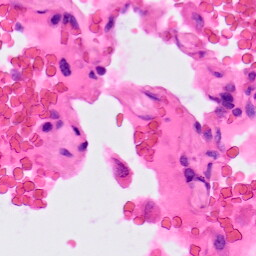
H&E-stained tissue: Lung